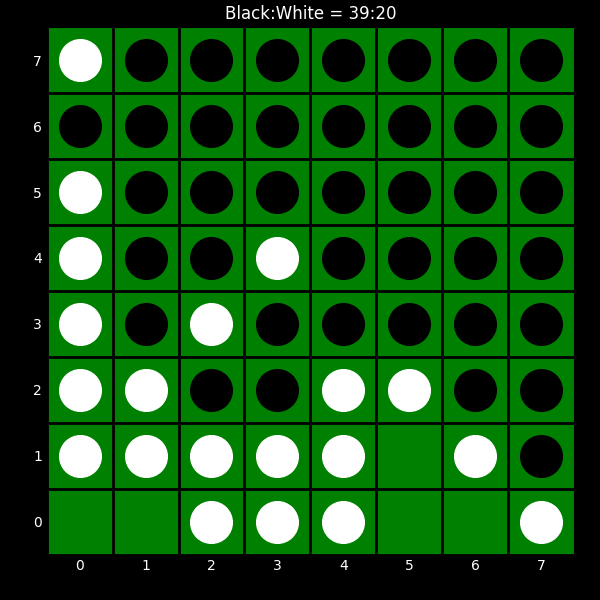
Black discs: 39
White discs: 20